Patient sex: F
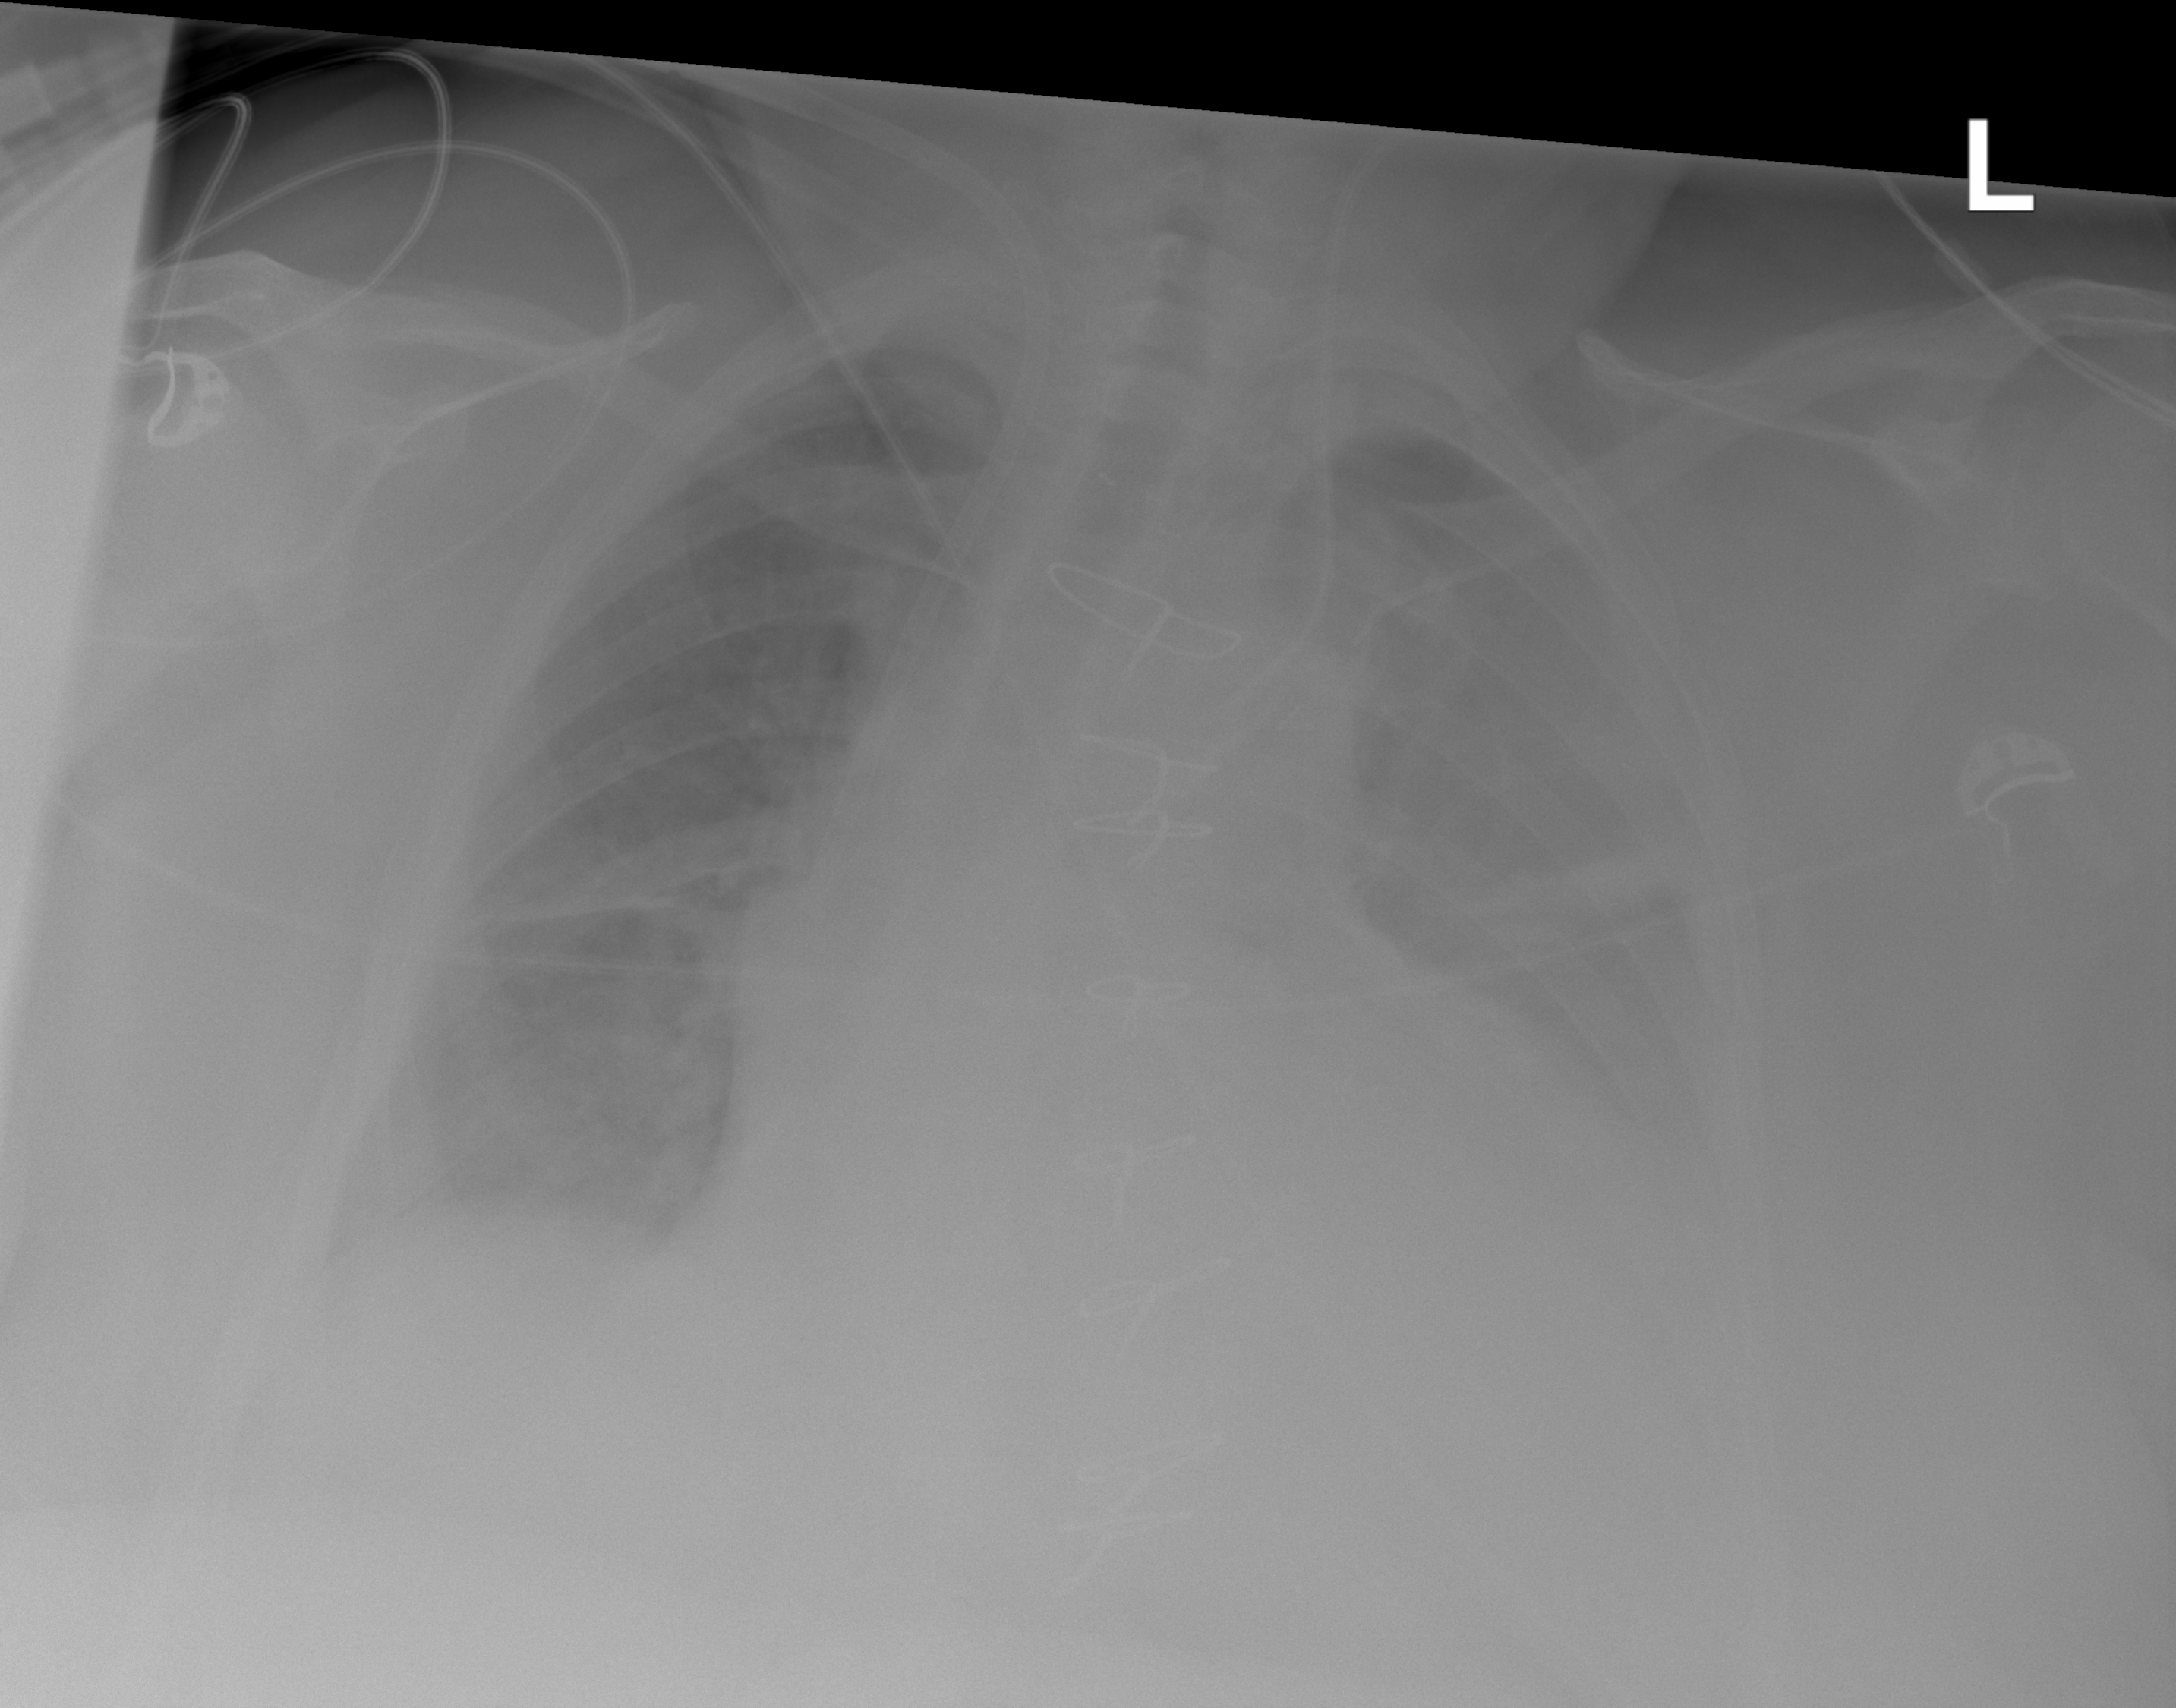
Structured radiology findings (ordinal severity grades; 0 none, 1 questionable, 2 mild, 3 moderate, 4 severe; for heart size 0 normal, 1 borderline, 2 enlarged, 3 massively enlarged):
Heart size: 2
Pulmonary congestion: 2
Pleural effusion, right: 2
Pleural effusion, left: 3
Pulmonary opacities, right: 0
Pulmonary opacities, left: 0
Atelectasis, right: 2
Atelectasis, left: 3